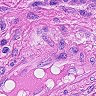
Metastatic tissue present: yes